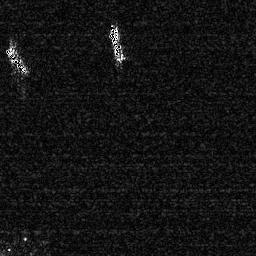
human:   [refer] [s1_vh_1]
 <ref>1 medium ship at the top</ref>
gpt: <box>[[41, 8, 49, 25, 0]]</box>